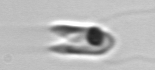
Label: Chrysochromulina_lanceolata